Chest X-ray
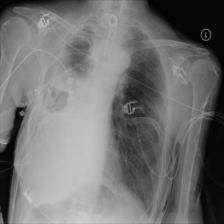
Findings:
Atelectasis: negative
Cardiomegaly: negative
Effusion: negative
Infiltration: negative
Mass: negative
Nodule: negative
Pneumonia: negative
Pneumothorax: negative
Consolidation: negative
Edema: negative
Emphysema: negative
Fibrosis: negative
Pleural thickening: negative
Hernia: negative